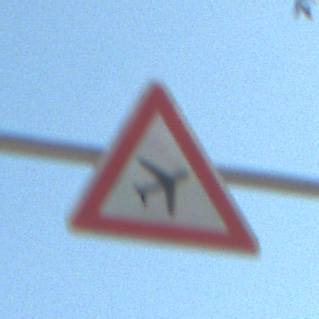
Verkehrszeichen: FlugbetriebLinks
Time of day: MorningAfternoon
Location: Outdoor (Special)
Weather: Clear
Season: NotSpecified
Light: Natural